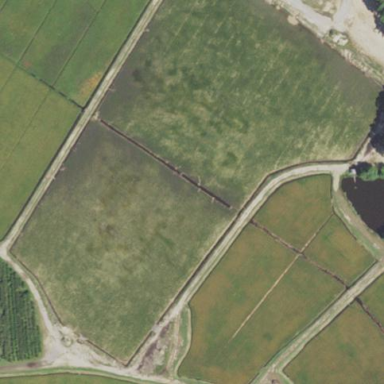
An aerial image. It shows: Farmland area with wetland environment.